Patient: sex M, age 36
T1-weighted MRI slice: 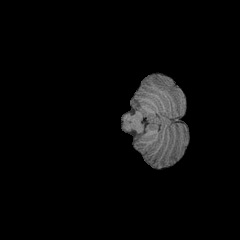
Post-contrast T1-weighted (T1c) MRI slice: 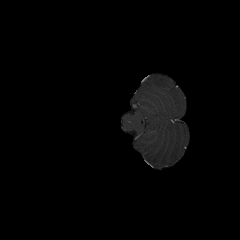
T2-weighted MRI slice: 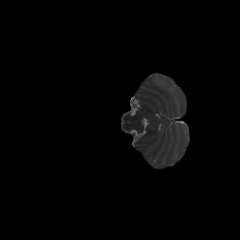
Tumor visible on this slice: no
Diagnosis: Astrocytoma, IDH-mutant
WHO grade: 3